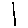
Label: line